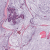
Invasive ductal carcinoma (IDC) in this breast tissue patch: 1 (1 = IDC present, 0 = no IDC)